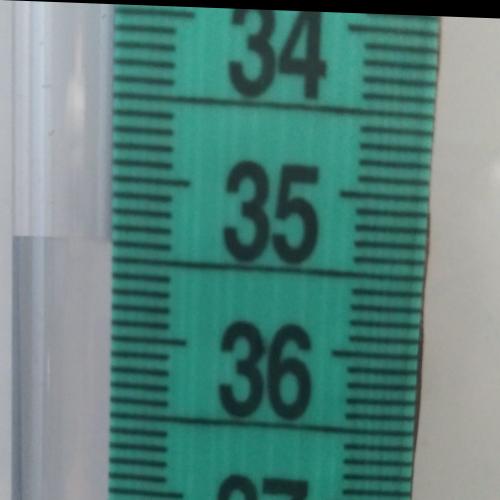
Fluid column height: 35.4 cm